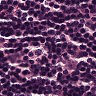
Metastatic tissue present: no